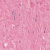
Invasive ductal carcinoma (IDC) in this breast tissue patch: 0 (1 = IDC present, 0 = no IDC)